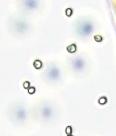
Label: Phaeocystis